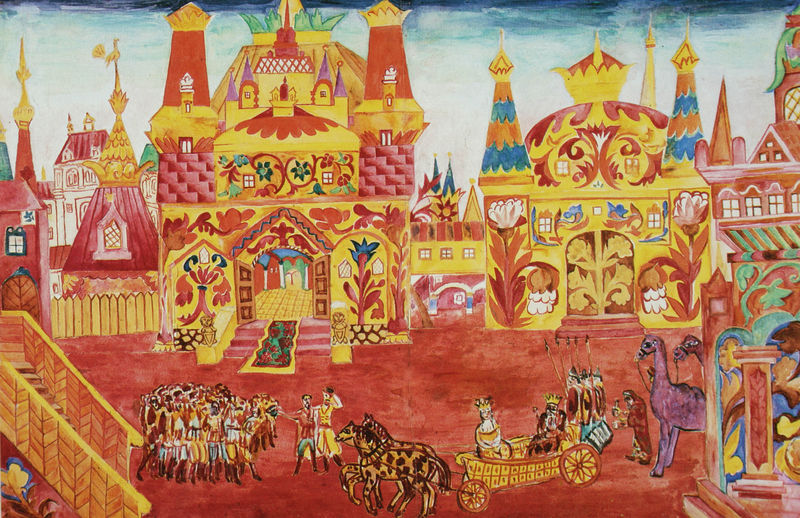
Titel: Der goldene Hahn
Künstler: Natalia Gontscharowa
Standort: Moskau
Institution: Bachruschin-Museum
Schlagwörter: blau, gruppe, himmel, mann, frauen, gelb, grün, menschen, stadt, blumen, bunt, fenster, männer, orange, straße, weiss, zeichnung, haus, rot, schloss, tier, weg, muster, ornament, architektur, häuser, gold, kind, krone, rosa, pferd, pferde, farbig, türen, dorf, dächer, farbe, lila, violett, kutsche, markt, platz, wagen, treppe, könig, soldaten, ornamente, tor, eingang, orient, türme, palast, festung, comic, zirkus, menschengruppe, marktplatz, tempel, königin, grell, buntstift, buntstifte, circus, knallig, salle, lama, geb, gelb orange, giraffe, pderdekutsche